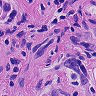
Metastatic tissue present: yes